Interaction volume radius: 5 \u00c5
Interaction volume height: 25 \u00c5
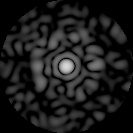
Disorder parameter: 0.7922